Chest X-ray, PA view. Patient: 49 years old, sex M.
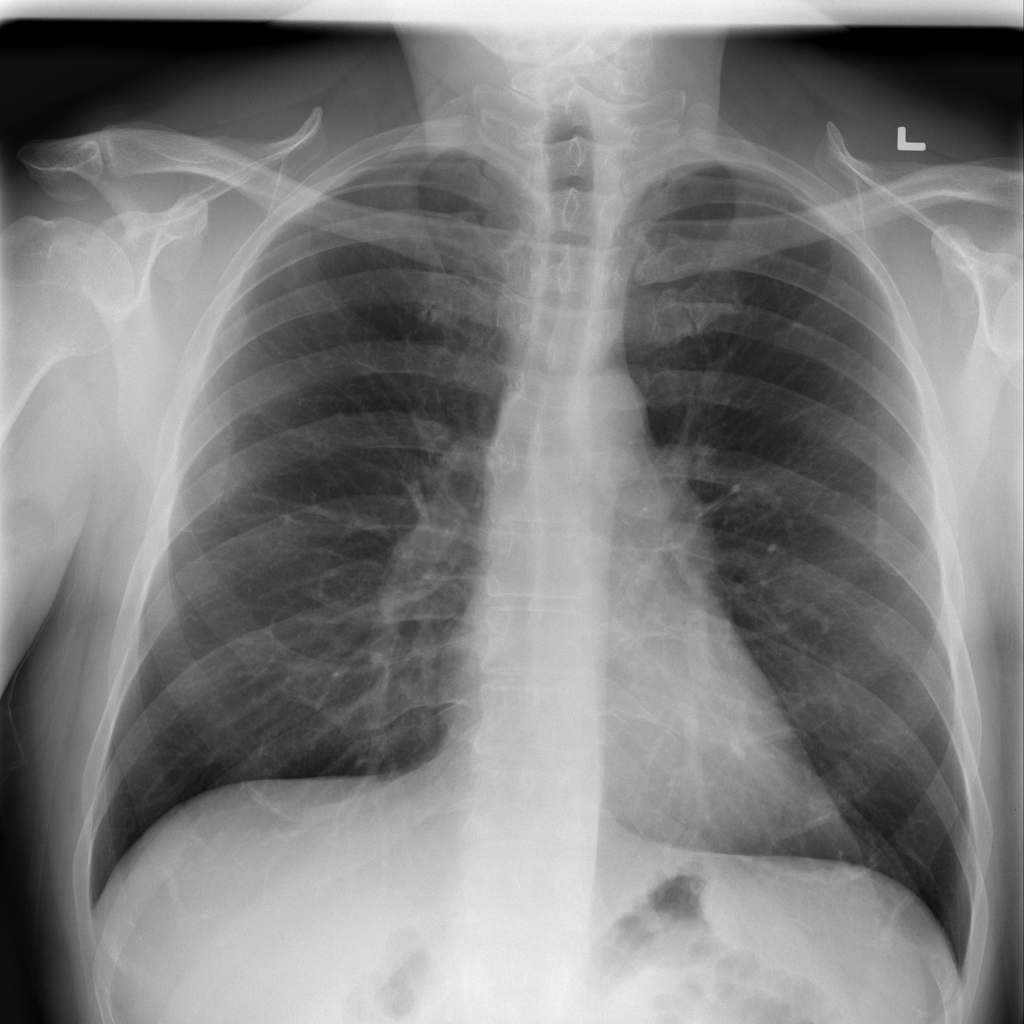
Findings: No Finding